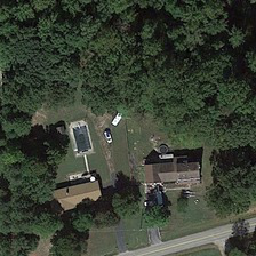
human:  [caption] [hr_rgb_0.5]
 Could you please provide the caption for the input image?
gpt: There are two houses on the other side of the forest.

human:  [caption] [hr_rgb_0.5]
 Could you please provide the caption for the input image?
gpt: There is a house next to the road and forest.

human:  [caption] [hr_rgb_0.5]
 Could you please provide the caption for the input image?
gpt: There are two houses near the street behind which is a forest to.

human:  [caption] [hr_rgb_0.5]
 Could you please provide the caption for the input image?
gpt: There are two houses beside the road. There is a forest behind it.

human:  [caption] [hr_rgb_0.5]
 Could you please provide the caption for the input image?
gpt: There are two houses near the road behind which there is a forest.